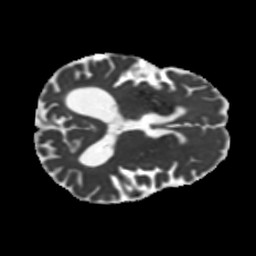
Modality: MD
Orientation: axial
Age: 75
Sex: male
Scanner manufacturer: siemens
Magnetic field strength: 3 T
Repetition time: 5.25 s
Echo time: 0.08 s